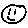
Label: smiley face